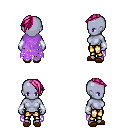
a pixel art fantasy rpg character, female body template, dark elf, purple skin, maroon tattered cape, gold greaves, pink long mohawk hairstyle, white cloth bracers, brown slippers, four views (front, back, left, right), 2x2 character sprite sheet, small pixel art, hard edges, no anti-aliasing